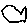
Label: fish